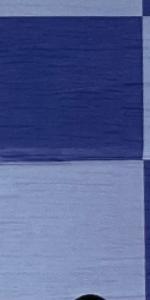
Label: Empty